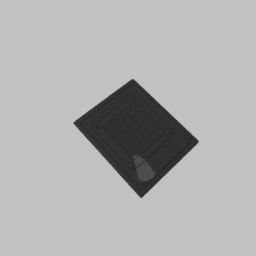
Label: appliances